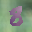
Label: 8